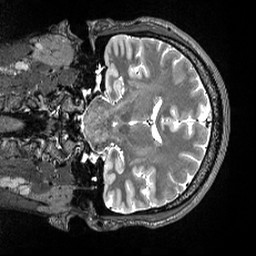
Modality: T2w
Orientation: coronal
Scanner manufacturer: siemens
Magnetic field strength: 3 T
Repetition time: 3.2 s
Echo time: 0.564 s